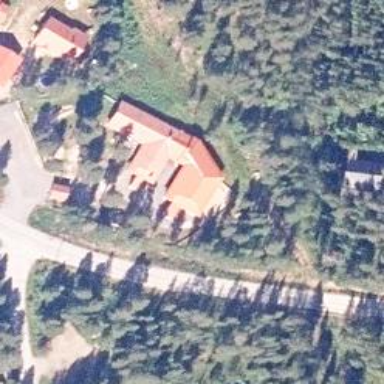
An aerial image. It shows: Kindergarten building.